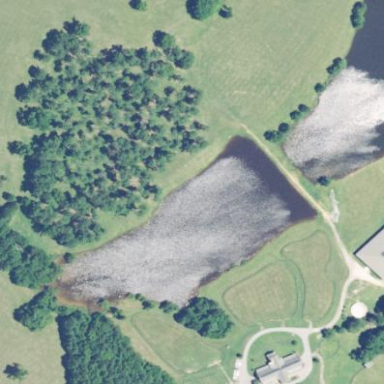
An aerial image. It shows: Pond surrounded by natural water.